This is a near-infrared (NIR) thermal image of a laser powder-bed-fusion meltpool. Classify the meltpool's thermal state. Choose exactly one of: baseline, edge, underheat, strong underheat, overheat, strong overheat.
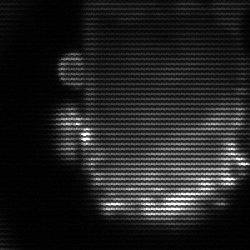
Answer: baseline